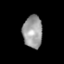
Tissue: lung
Cell type: T cells
Senescence score: 0.2388
Nuclear area (px): 620
Mean DAPI intensity: 155.576